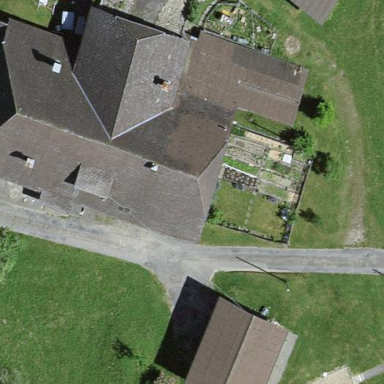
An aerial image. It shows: Farm building.